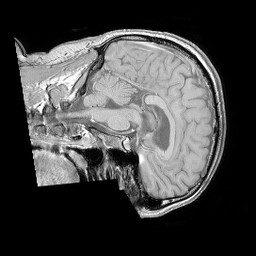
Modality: T1w
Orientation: sagittal
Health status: ill
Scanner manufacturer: philips
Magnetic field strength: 3 T
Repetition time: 0.3787 s
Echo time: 0.002908 s